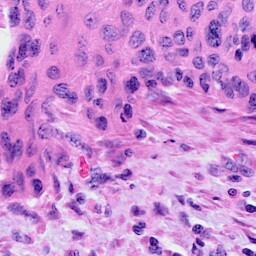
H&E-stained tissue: Cervix